Question: I have installed WAMP on my computer running Windows 7. The Apache is running on port 80. I am searching here and there and everybody has its own solution. None of it fulfil the requirement.
Information:
'''
Local IP: 192.168.15.52
External IP: 139.190.233.170 (Collected from whatsmyip.org)
'''
Changed httpd.conf file:
'''
ServerName 139.190.233.170:80
DocumentRoot "c:/wamp/www"
<Directory "c:/wamp/www">
Options Indexes FollowSymLinks
AllowOverride All
Order Deny,Allow
Allow from all
</Directory>
'''
I have also added some rule for port 80 in Windows Firewall and also forward port for my LAN IP. Here is the pic:

Nothing happens after all that. Clicking "Put Online" and watching it to go green, nothing happens. I can access 'www' directory by either localhost IP address (127.0.0.1) or my LAN IP address (192.168.15.152).
Is it really possible to put WAMP for world wide access?
If it is possible, then how?
I have been searching around but none of them works. I have also searched SO:
<URL>
<URL>
e.t.c
Some external sites:
<URL>
<URL>
<URL>
<URL>
<URL>
<URL>
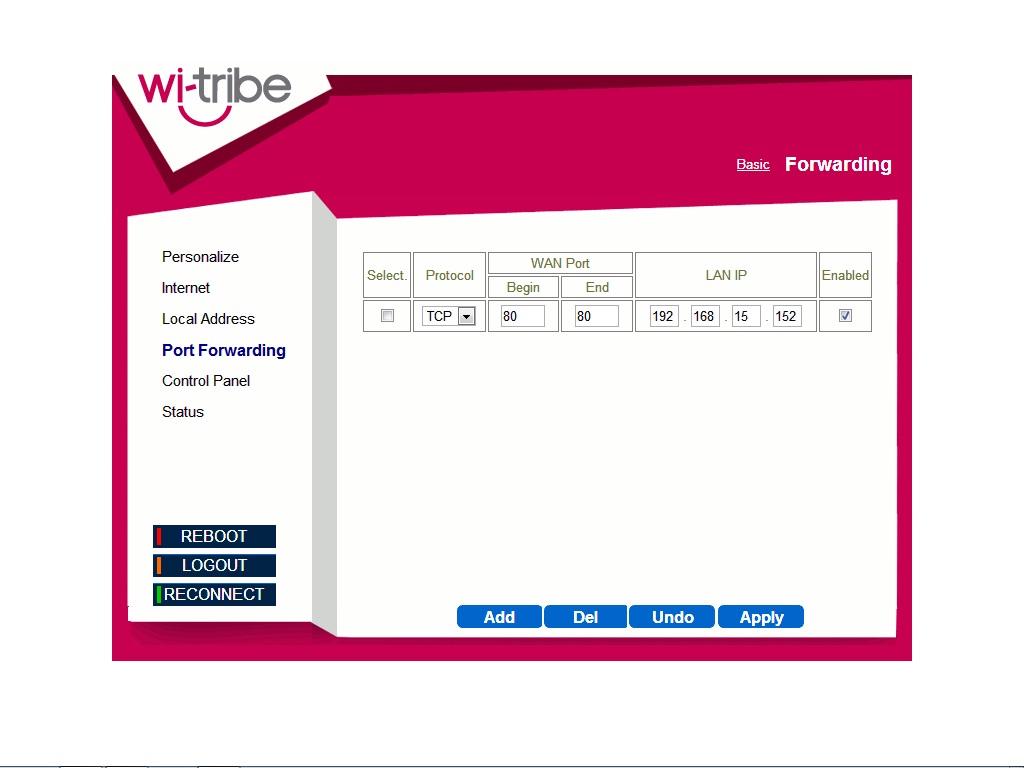
Answer: It is possible, yes.
I would suggest momentarily disabling the firewalls, trying the connection and seeing if it works. If it does, you know it's firewall - turn windows one on and the other one by one to eliminate them. If it doesn't, you know you have issues.
Remember to run 'httpd -t' from the command prompt to verify that your config is free of errors and of course make sure you restart apache and the W is green in the task bar. Make sure it actually is restarting, too - as some times things like mail servers (hMailServer I am particularly aware of) can stop it happening. In this case you need to restart the 'wampapache' service from the services control panel (Start > 'services.msc').
Here's some extra info though, as you might be better setting up dynamic DNS. I use DynDNS and have the following vhosts conf:
'''
<VirtualHost *:80>
ServerName mysite.dyndns.org
DirectoryIndex index.html index.php
DocumentRoot /home/mysite/
<Directory /home/mysite/>
AllowOverride All
Allow from All
</Directory>
# some logging stuff I cut out here
</VirtualHost>
'''
Put that in 'mysite.conf' inside 'c:/wamp/bin/apache/Apache2.2.21/conf/virtual'. The 'mysite.dyndns.org' is the host I have set up at dyndns. Finally, to make virtual hosts work, add this to your 'httpd.conf':
'''
NameVirtualHost *:80
Include "c:/wamp/bin/apache/Apache2.2.21/conf/virtual/*.conf"
'''
Now, if it still doesn't work you you probably have other issues. Can you telnet on port 80 to that above address? See above firewall issues.